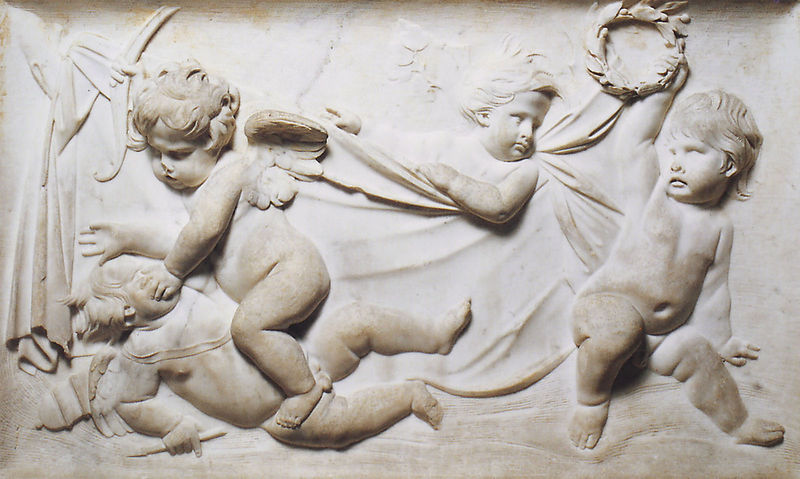
Titel: Der himmlische Amor besiegt den irdischen
Künstler: Francois Duquesnoy
Institution: Rom, Galleria Doria Pamphili
Schlagwörter: flügel, nackt, marmor, schleier, stein, kinder, engel, relief, spielen, stuck, porzellan, babys, streit, lorbeerkranz, gips, putten, biscuit, dicker bauch